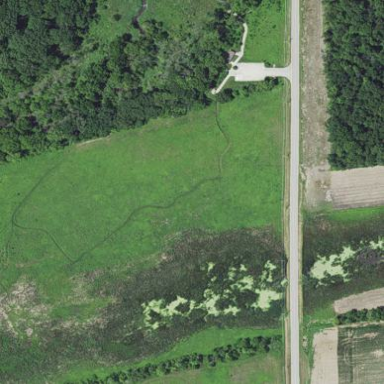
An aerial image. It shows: Prairie grassland.